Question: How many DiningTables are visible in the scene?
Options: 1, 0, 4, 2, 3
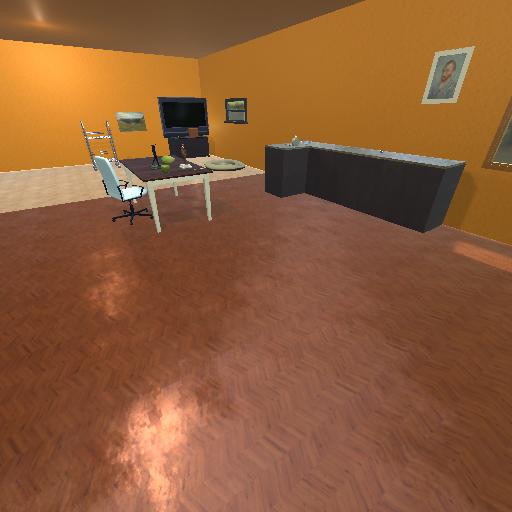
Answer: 1